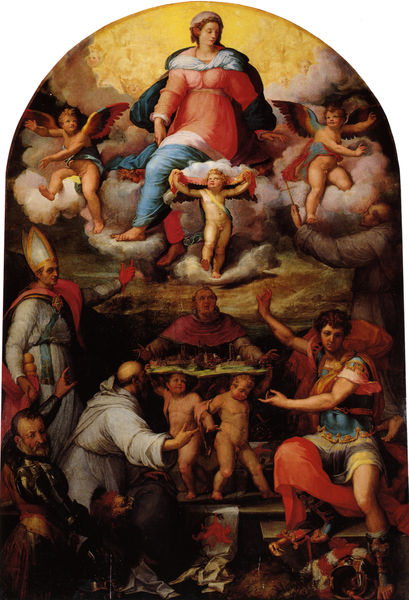
Titel: Maria mit den Schutzheiligen
Künstler: Peter Candid
Standort: Volterra
Institution: Dom
Schlagwörter: blau, dunkel, flügel, gemälde, gott, himmel, mann, nackt, umhang, weiß, wolken, frauen, gelb, grün, menschen, ocker, sitzen, bewegung, bunt, busen, frau, haar, hell, kleid, licht, männer, orange, schwarz, ölbild, hund, rot, tuch, wolke, beige, leute, malerei, bart, mütze, barock, halten, mensch, tragen, öl, kirche, sonne, geistlicher, gewand, gold, haare, kutte, mantel, adel, kind, mutter, krone, renaissance, rosa, fliegen, kinder, rund, engel, engelchen, putto, hellblau, schwung, brüste, farbig, bogen, farben, figuren, rundbogen, angst, not, treppe, bischof, historienbild, könig, papst, soldaten, glatze, wandmalerei, stufe, stufen, sandalen, nackte, zeigen, panzer, blut, fuss, glaube, religion, strahlen, jungfrau, soldat, tumult, helm, kardinal, hallo, gebet, ritter, rüstung, altar, halbrund, römer, wappen, schein, triumph, harnisch, jesus, leid, manierismus, krieger, krönung, priester, mönch, geistlichkeit, geistliche, mitra, mönche, tiara, auffahrt, heilige, fresko, dürer, deuten, anbeten, verehrung, pyramide, heilig, putten, maria, madonna, anbetung, putti, schwebend, goldgrund, altarbild, himmelfahrt, pater, tonsur, werk, marienkrönung, stifter, mariä, raffael, zeigegestus, glorie, passion, oder so, fuesse, kirchenväter, mariahimmelfahrt, päpste, bischoff, heilge, fliegt, alla raffael, auf wolken, himmelfart, himmelsmutter, kar9a, kiurche, michelagelo, rote hand, schwebt, weltlichkeit, aufsehen, bischhof, leut, erehrung, eilige, rund#, mariaengel, hcohformat